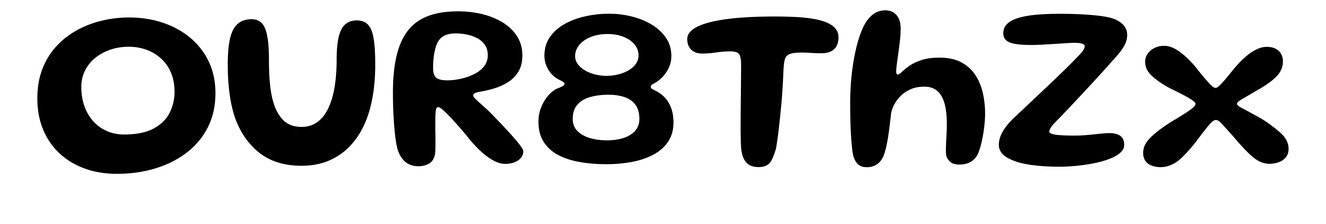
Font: Gluten_Medium